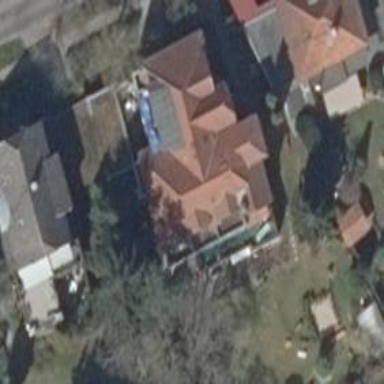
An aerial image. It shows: Simple and straightforward house.